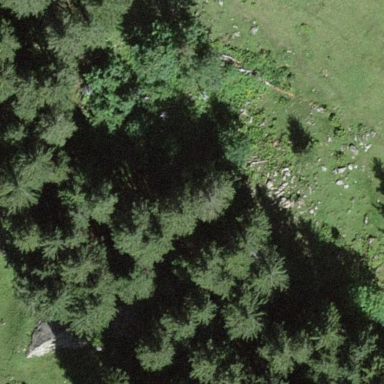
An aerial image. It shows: Forest area.